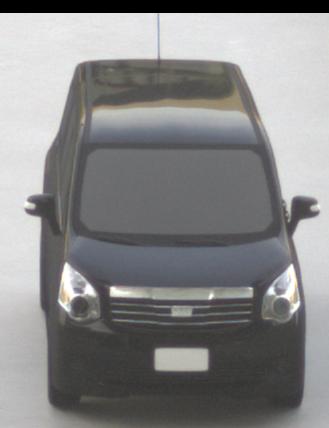
Make: Toyota
Model: Noah
Detailed model: Voxy R70G
Model produced from: 2007
Model produced until: 2013
Doors: 5
Color: black
Road condition: dry road
Daytime: sunrise or sunset
Contrast: medium contrast